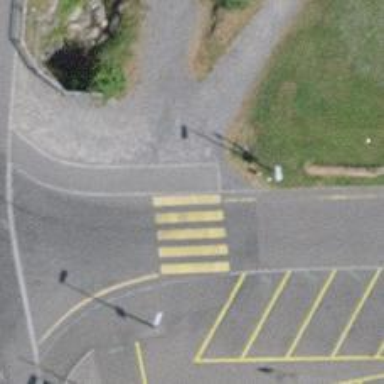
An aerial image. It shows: Kerb barrier.